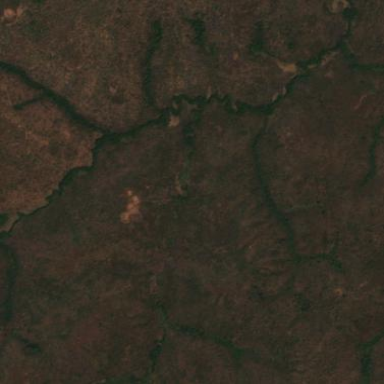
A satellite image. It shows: Forest area.